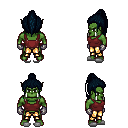
a pixel art fantasy rpg character, male body template, orc, green skin, maroon pirate shirt, gold greaves, raven long topknot hairstyle, metal gloves, white slippers, four views (front, back, left, right), 2x2 character sprite sheet, small pixel art, hard edges, no anti-aliasing